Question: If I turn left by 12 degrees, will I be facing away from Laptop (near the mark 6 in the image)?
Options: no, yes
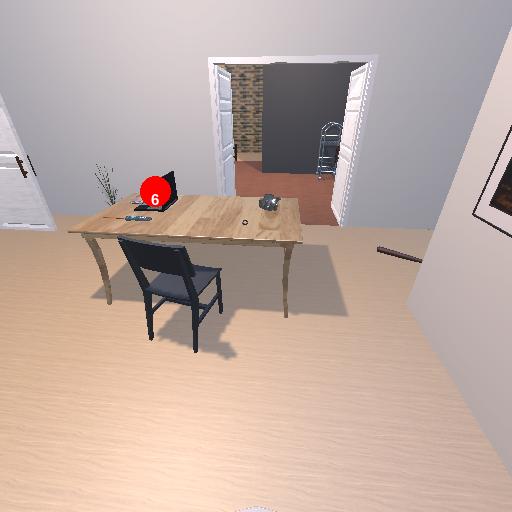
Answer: no